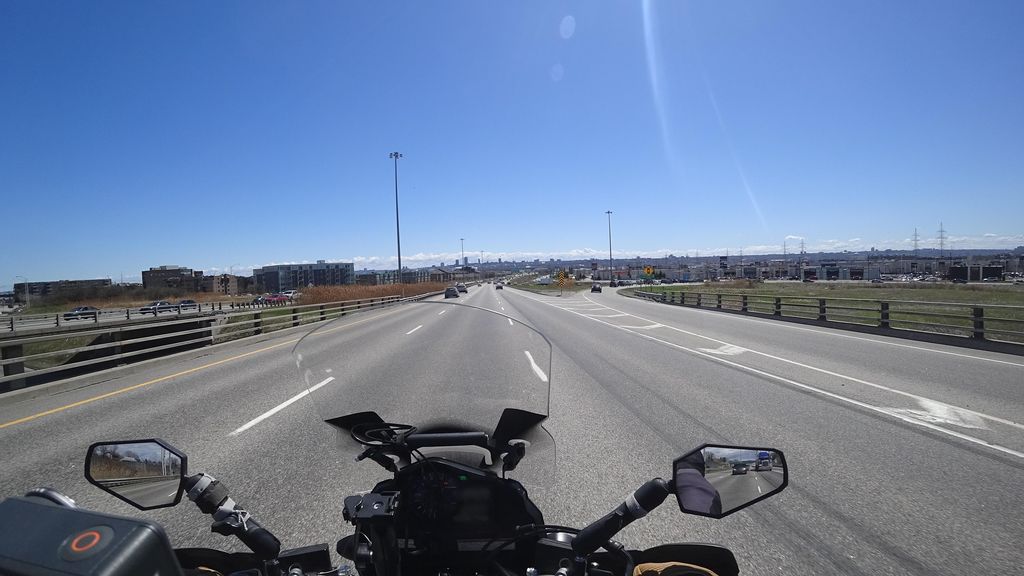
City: quebec_city